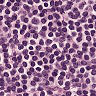
Metastatic tissue present: no